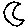
Label: moon